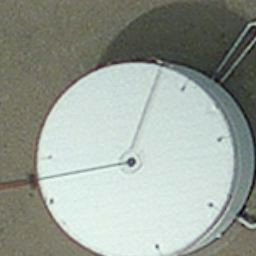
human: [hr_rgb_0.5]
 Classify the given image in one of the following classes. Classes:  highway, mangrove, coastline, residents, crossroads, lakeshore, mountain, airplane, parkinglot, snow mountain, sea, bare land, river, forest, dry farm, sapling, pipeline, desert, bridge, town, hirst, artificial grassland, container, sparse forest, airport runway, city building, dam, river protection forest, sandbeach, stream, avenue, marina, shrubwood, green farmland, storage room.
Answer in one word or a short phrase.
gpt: storage room